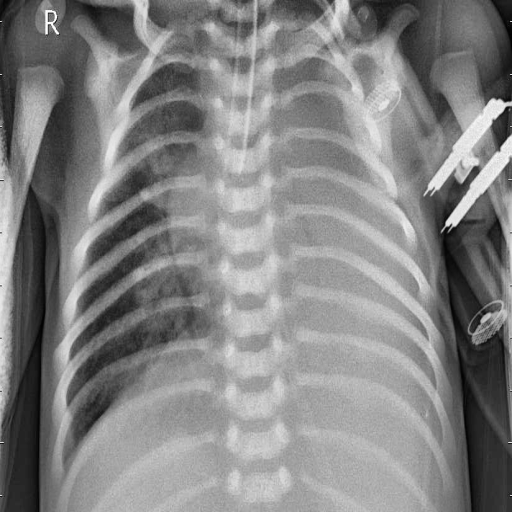
Finding: PNEUMONIA